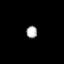
Tissue: prostate
Cell type: Myeloid cells
Senescence score: 0.3304
Nuclear area (px): 128
Mean DAPI intensity: 176.281